Question: return back()-> not work in laravel
When I send data, the data is stored in the database but the return back() function does not work.
screen shot:

<URL>
conroller:
'''
function commundityvendordata(Request $request){
$collection = count(collect($request));
$cvendordata = new commundityvendordata;
for ($i=0; $i < $collection; $i++) {
$new_date = Carbon::parse($request->new_date)->format('Y-m-d');
$CCode=communitydata::where('c_code','=',$request->ccode[$i])->first();
$cd_id = $CCode['cd_id'];
$CName=communitydata::where('c_name','=',$request->cname[$i])->first();
$cn_id = $CName['cd_id'];
$CUnit=units::where('unit','=',$request->cunit[$i])->first();
$unit_id = $CUnit['unit_id'];
$vender1 = $request->vendor1[$i];
$vender2 = $request->vendor2[$i];
$vender3 = $request->vendor3[$i];
$vender4 = $request->vendor4[$i];
$commdata = [
'new_date' => $new_date,
'cd_id' => $cd_id,
'cn_id' => $cn_id,
'unit_id' => $unit_id,
'vender1' => $vender1,
'vender2' => $vender2,
'vender3' => $vender3,
'vender4' => $vender4
];
if($cd_id == ''){
return !is_null($cd_id) && $cd_id !== '';
}
DB::table('commundityvendordata')->insert($commdata);
}
return back()->with('success','Data Saved...');
}
'''
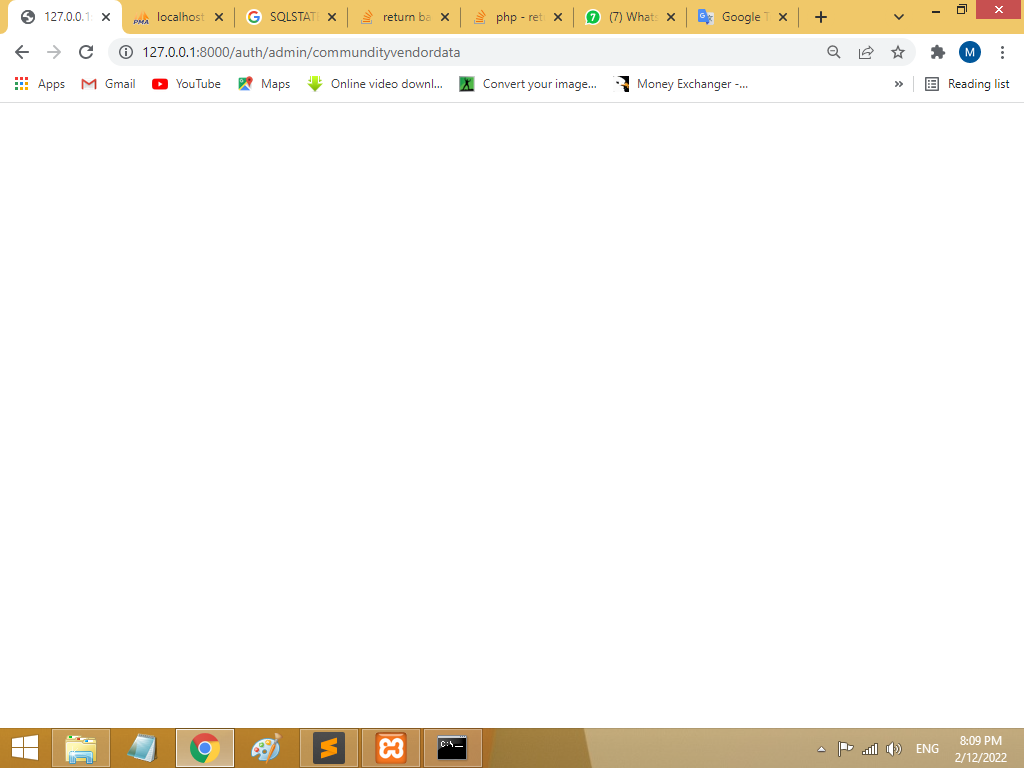
Answer: Try this
'''
return redirect()->back()->with('success','Data Saved...');
'''
--- EDIT ----
You are returning if '$cd_id' is 'null' or empty.
One of your data has '$cd_id' is 'null' or empty
Insert data if '$cd_id' is not empty.
Try this...
'''
for ($i=0; $i < $collection; $i++) {
$new_date = Carbon::parse($request->new_date)->format('Y-m-d');
$CCode=communitydata::where('c_code','=',$request->ccode[$i])->first();
....
// if($cd_id == ''){
// /// you are returning here
// return !is_null($cd_id) && $cd_id !== '';
// }
if($cd_id != ''){
DB::table('commundityvendordata')->insert($commdata);
}
}
return back()->with('success','Data Saved...');
'''